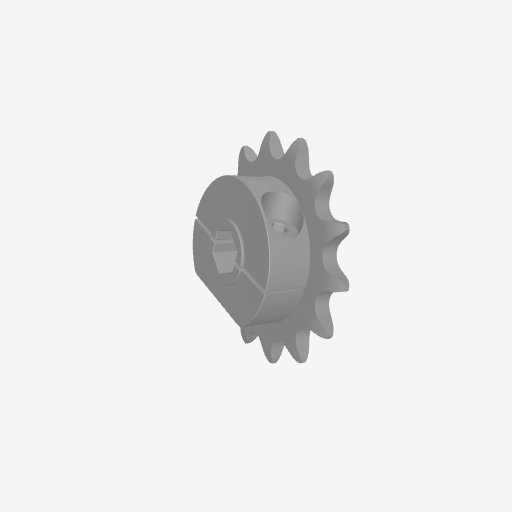
Part: SteelClampingSprocket8RID